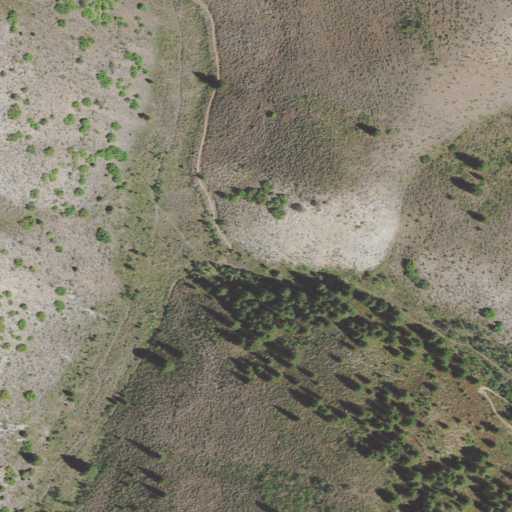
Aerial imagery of valley in Utah named Steel Hollow containing shrub, evergreen forest, and deciduous forest